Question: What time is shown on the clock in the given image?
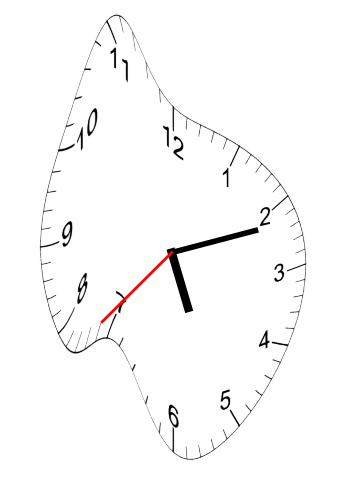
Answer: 05:11:37